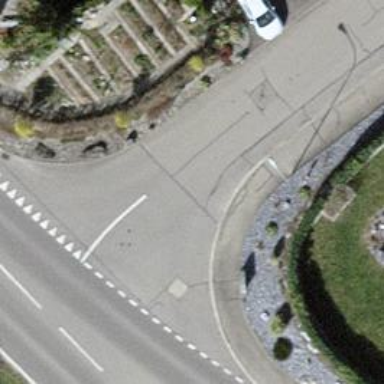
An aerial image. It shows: Residential road with asphalt surface and separate sidewalk.